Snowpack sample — Snodgrass Mountain, Crested Butte, Colorado (2/4/25, 12:06 PM MST)
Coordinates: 38.923, -106.968
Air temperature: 35 °F
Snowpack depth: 80 cm
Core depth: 80 cm
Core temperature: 32 °F
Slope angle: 14°, slope face: 78°
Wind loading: low
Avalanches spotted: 0
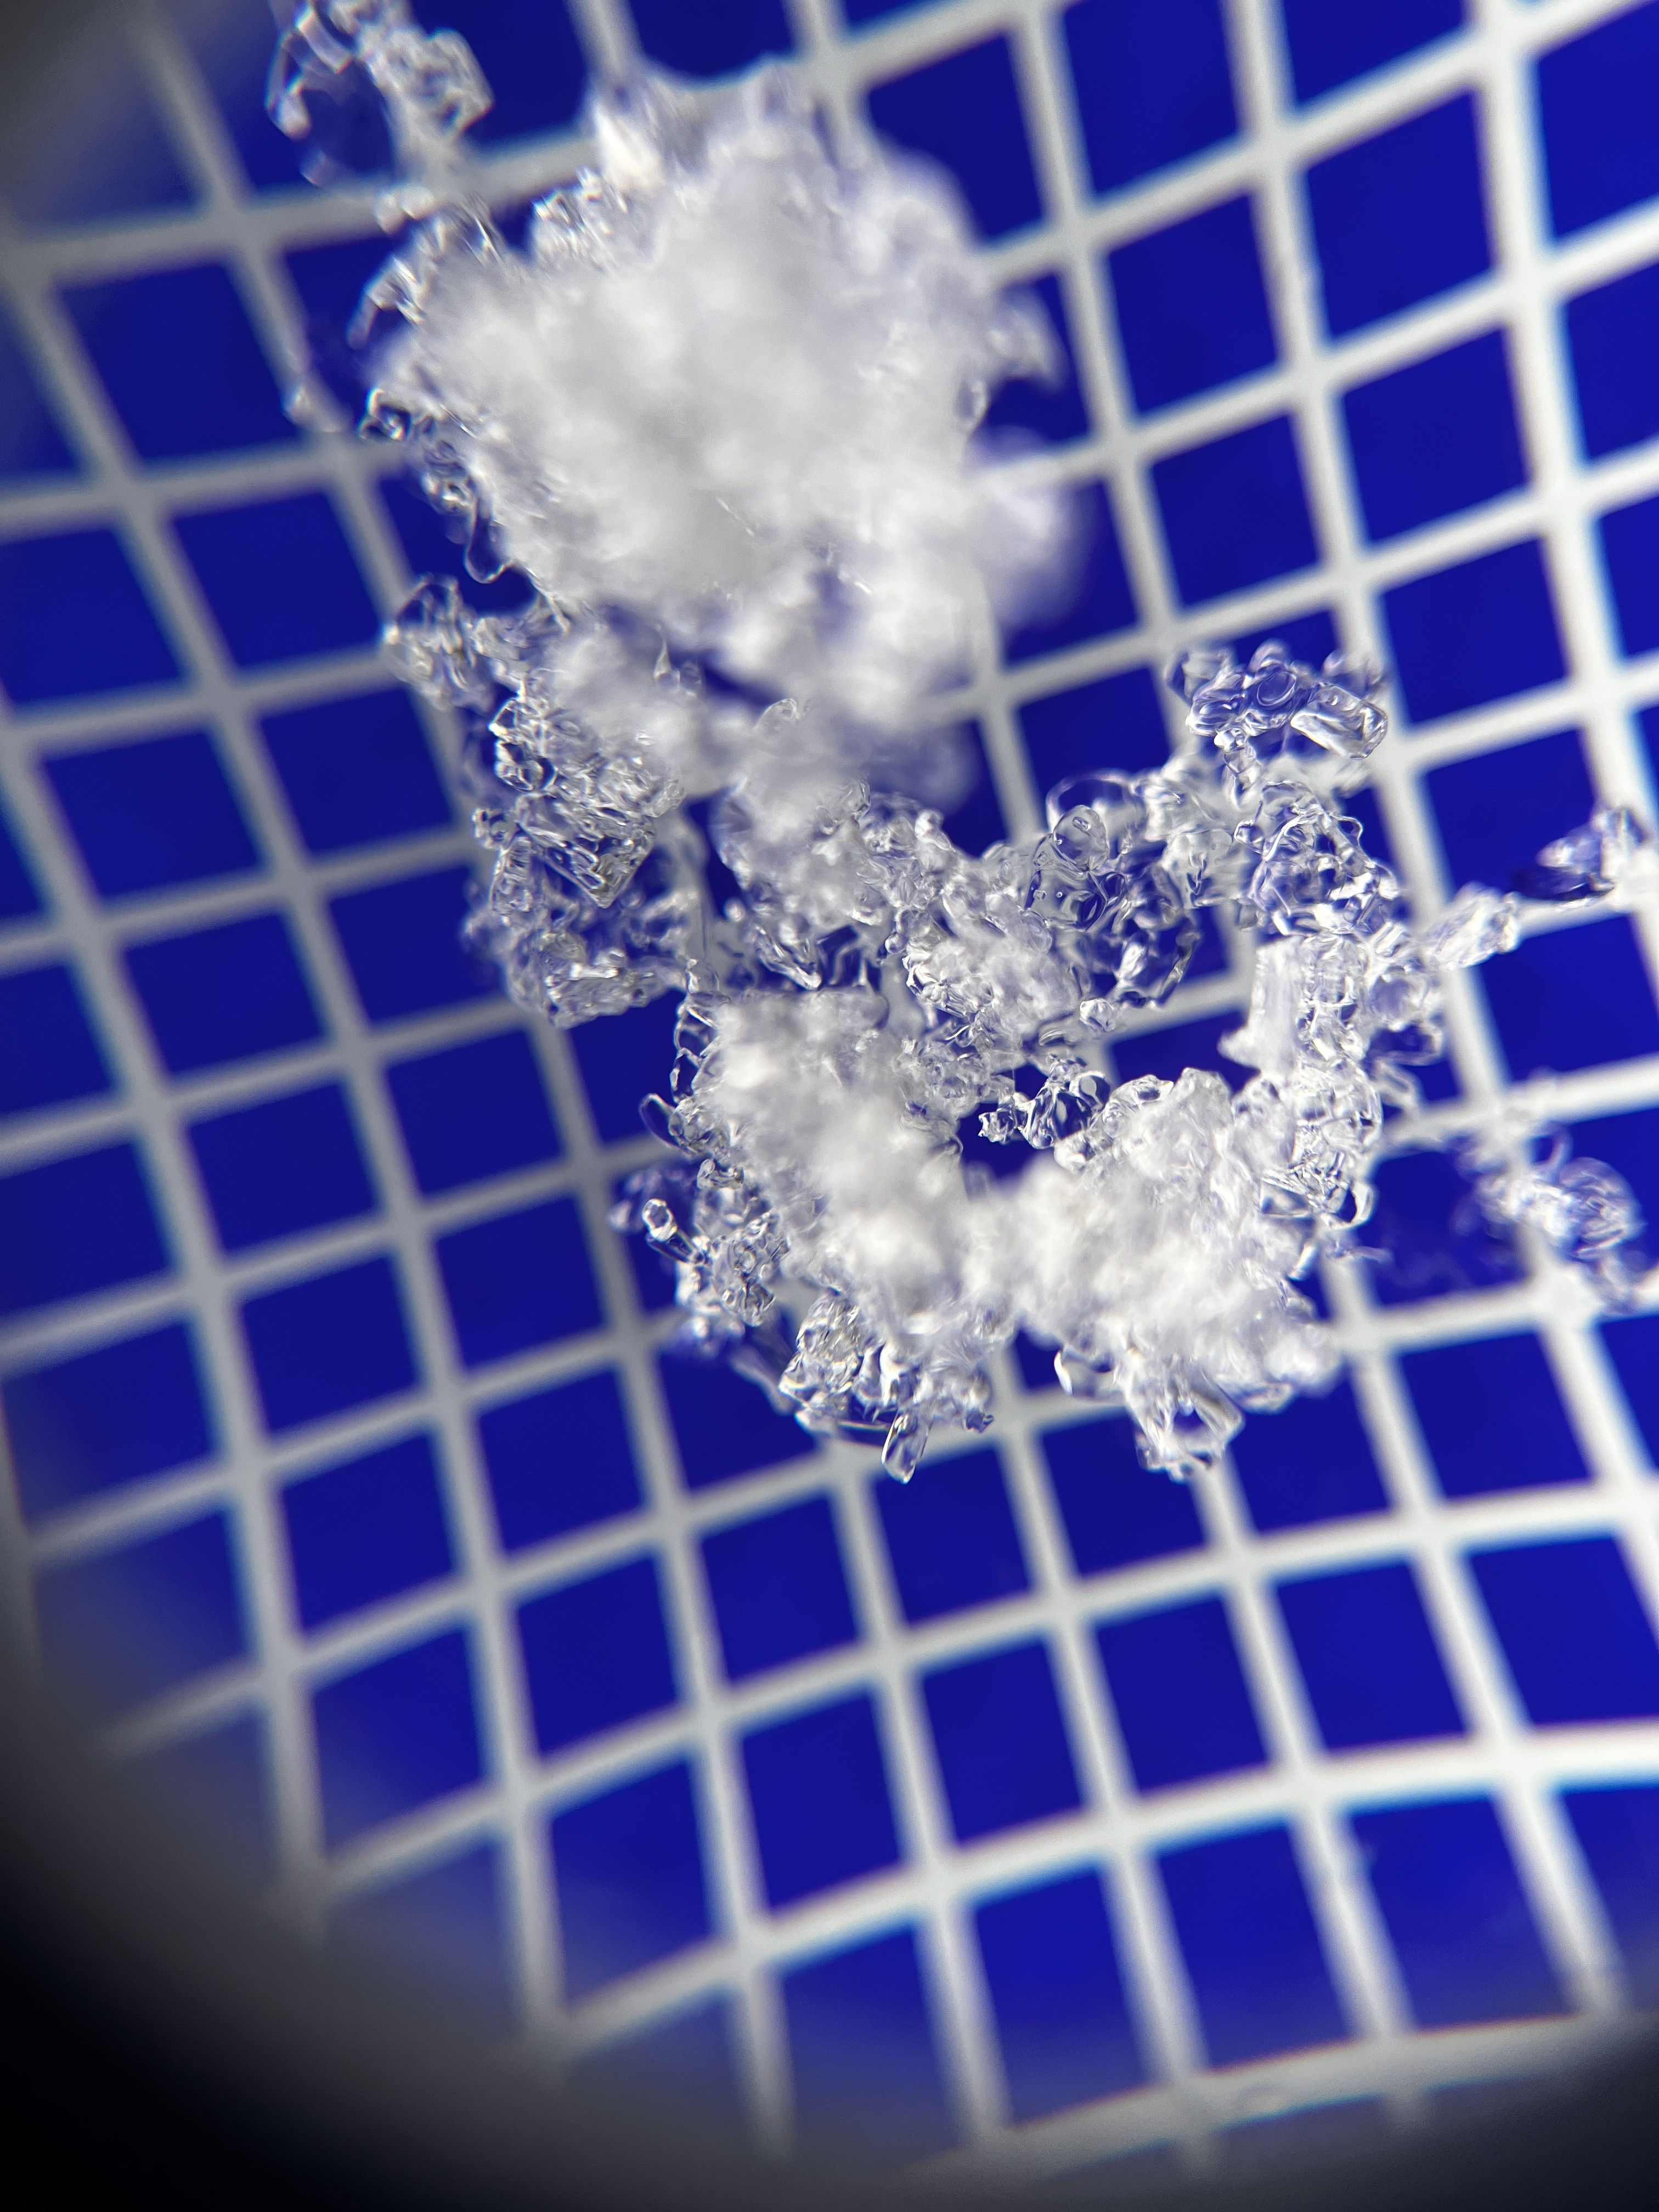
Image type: magnified_profile
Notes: No avalanches nearby, unusually warm weather for the last month reported by residents, Collected 25 yards from treeline